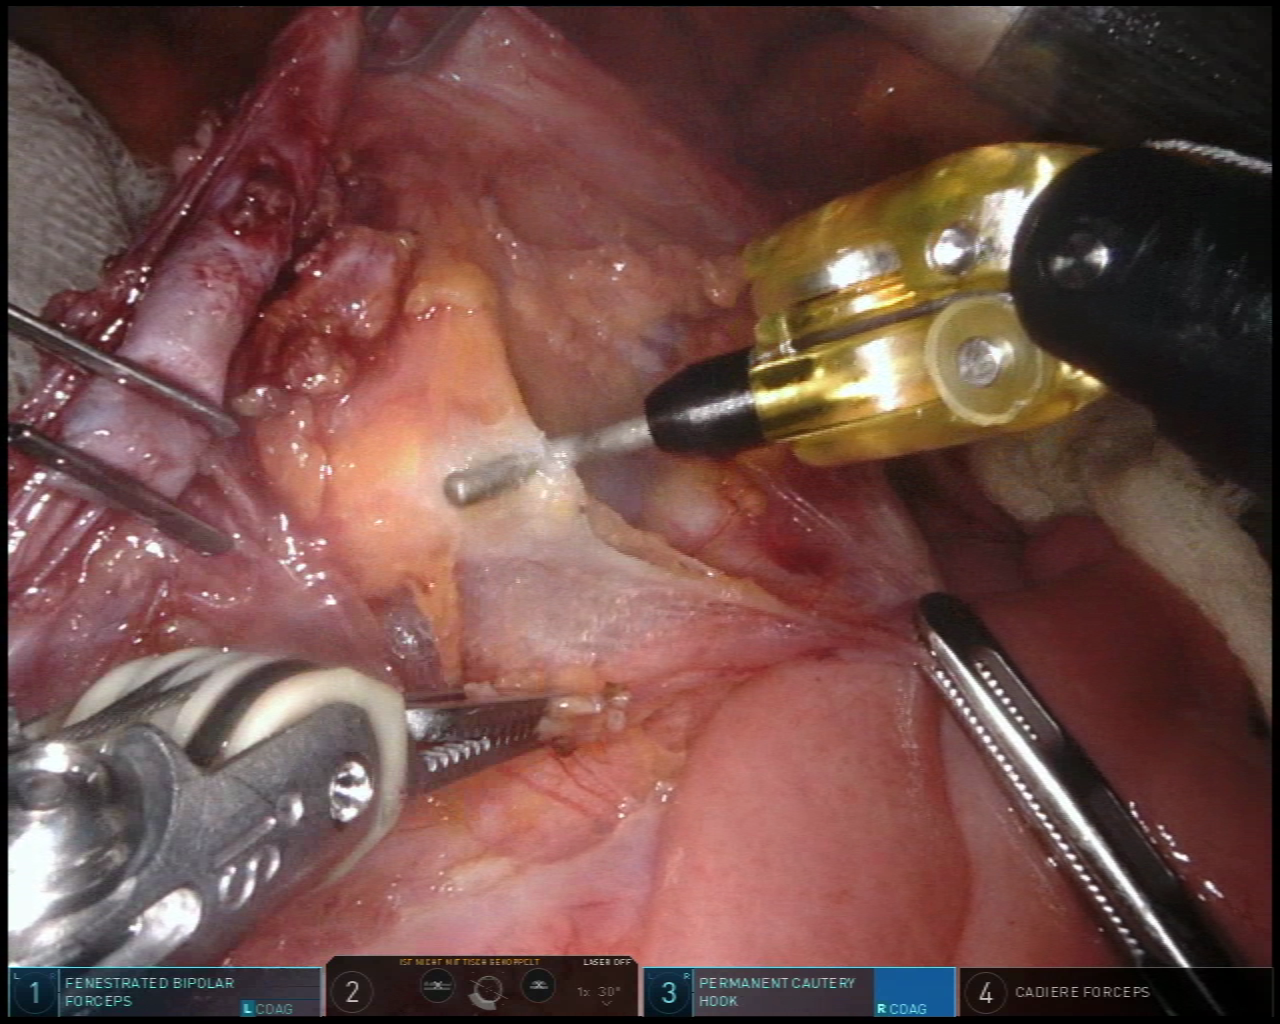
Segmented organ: small_intestine
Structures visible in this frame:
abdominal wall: no
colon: no
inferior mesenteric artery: yes
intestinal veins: yes
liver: no
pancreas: no
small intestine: yes
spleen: no
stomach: no
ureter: no
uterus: no
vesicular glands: no